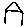
Label: house